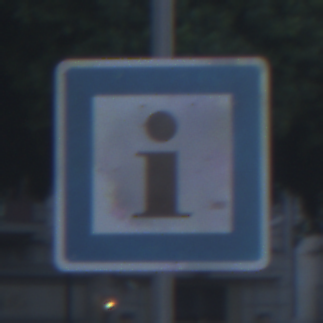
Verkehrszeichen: Informationsstelle
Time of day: SunriseSunset
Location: Outdoor (Urban)
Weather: PartlyCloudy
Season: NotSpecified
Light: Natural